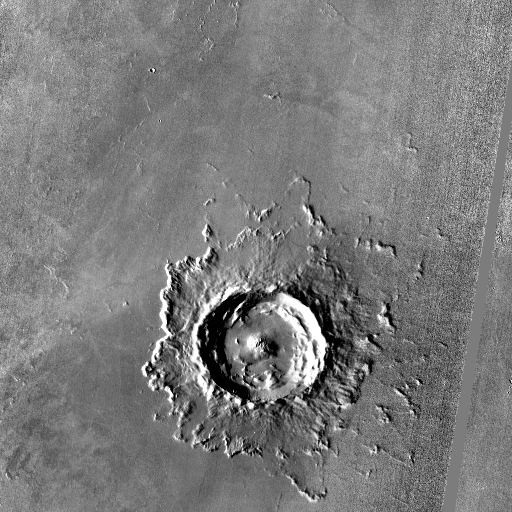
Crater classes present: Background, Other, Layered